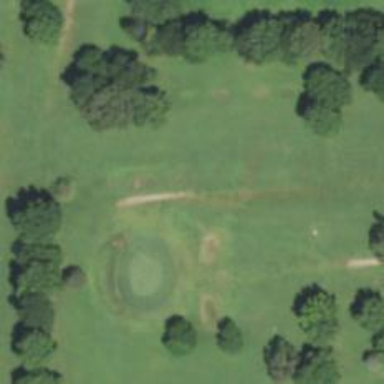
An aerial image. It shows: Path for both road and golf.